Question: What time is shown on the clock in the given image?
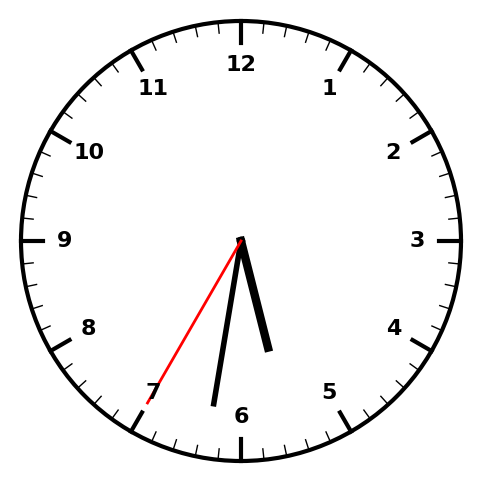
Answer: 05:31:35